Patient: sex F, age 69
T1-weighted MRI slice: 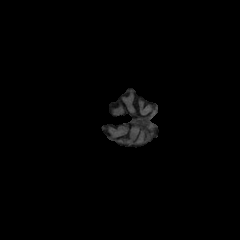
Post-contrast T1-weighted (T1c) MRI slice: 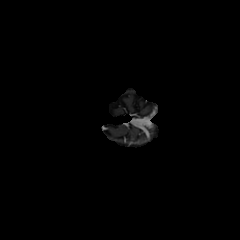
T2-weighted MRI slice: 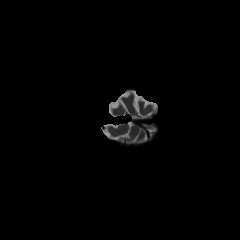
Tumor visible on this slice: no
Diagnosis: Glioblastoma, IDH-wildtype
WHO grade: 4